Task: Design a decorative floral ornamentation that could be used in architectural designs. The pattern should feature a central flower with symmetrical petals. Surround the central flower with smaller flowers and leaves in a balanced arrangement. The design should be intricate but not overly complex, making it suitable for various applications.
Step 314:
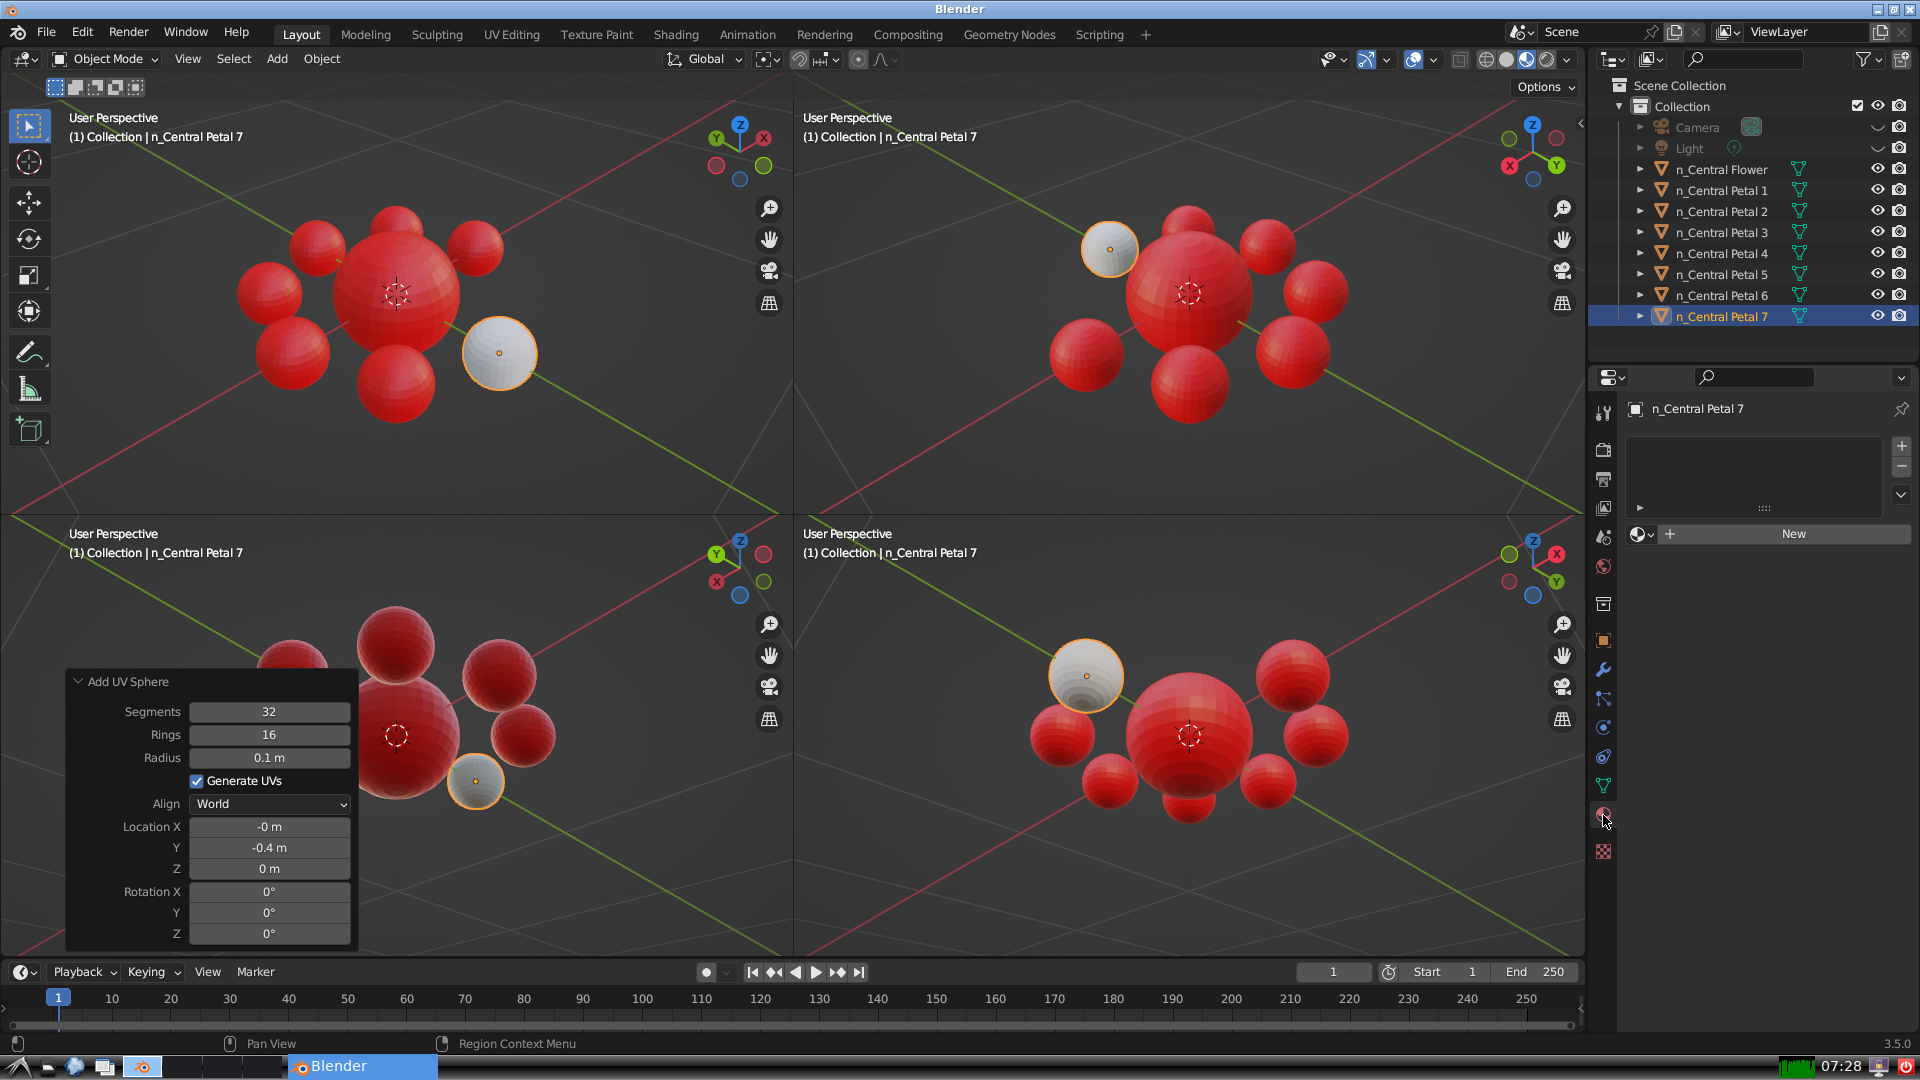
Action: {"mouse_move": [1636, 534]}